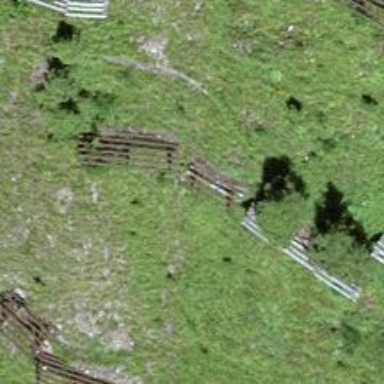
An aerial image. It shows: Structure built for avalanche protection.